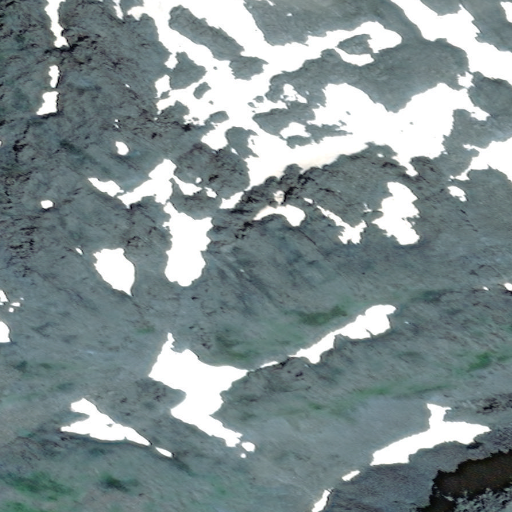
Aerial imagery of mountain in Alaska named Elbow Mountain containing only unknown